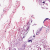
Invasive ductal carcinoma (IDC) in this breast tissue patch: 0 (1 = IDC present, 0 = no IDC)